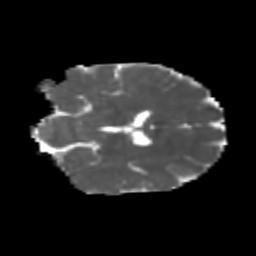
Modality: MD
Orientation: coronal
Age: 23
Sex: male
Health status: healthy